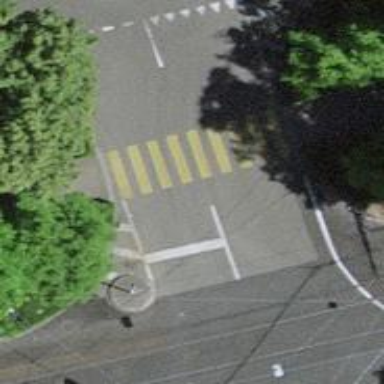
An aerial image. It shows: Footway with asphalt surface and marked zebra crossing.